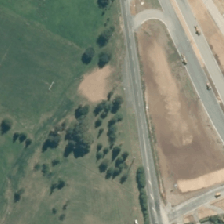
Land cover: urban_parkland